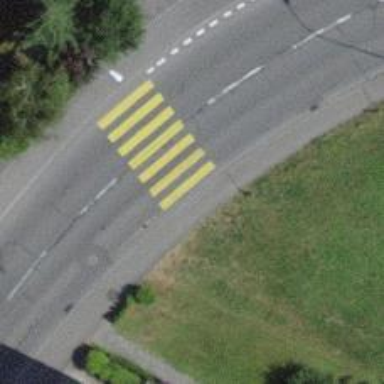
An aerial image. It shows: Kerb barrier.